Interaction volume radius: 10 \u00c5
Interaction volume height: 40 \u00c5
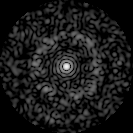
Disorder parameter: 0.8306